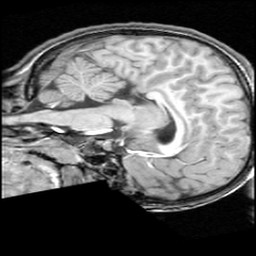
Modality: T1w
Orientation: sagittal
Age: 11
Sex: female
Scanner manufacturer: ge
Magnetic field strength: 1.5 T
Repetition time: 0.03333 s
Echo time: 0.008 s